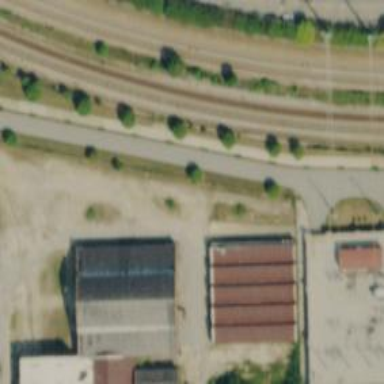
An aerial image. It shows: Unused railway yard.